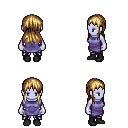
a pixel art fantasy rpg character, female body template, dark elf, purple skin, chain tabard jacket, metal pants, blonde unkempt hairstyle, black shoes, four views (front, back, left, right), 2x2 character sprite sheet, small pixel art, hard edges, no anti-aliasing